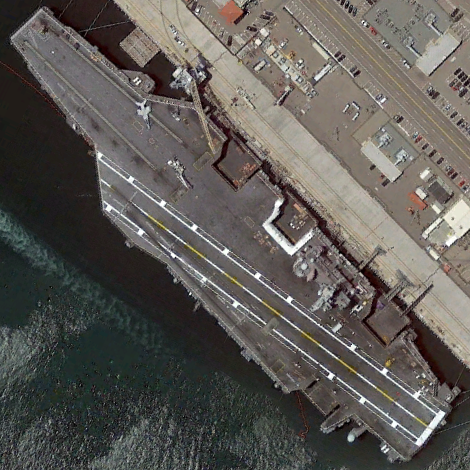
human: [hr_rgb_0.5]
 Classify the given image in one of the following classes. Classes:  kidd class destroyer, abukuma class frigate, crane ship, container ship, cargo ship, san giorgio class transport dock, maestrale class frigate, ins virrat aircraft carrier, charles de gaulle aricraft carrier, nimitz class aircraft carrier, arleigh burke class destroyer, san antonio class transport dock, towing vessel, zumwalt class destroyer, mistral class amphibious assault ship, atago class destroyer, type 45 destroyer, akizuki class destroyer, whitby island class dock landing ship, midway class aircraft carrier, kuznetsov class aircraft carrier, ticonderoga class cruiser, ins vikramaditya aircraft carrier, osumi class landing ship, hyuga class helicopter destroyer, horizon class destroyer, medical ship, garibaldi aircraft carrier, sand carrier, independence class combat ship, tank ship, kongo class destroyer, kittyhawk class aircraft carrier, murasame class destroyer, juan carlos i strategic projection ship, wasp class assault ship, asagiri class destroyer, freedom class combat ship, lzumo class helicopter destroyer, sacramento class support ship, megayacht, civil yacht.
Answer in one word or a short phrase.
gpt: Nimitz class aircraft carrier